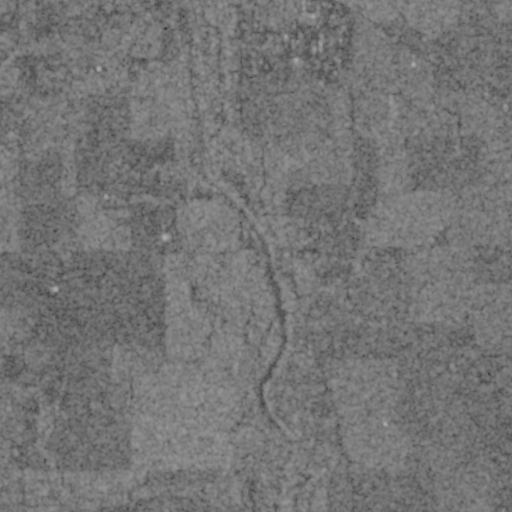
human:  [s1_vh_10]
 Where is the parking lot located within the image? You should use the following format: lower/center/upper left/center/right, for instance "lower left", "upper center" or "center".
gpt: The parking lot is located in the upper left of the image.
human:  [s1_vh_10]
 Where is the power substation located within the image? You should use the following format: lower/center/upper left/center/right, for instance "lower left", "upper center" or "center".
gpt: The power substation is located in the upper left of the image.
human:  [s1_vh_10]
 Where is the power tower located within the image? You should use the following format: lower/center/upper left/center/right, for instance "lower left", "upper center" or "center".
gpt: The power tower is located in the upper right of the image.
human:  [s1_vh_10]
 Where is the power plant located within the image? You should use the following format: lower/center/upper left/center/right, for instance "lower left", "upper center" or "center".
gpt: There is no power plant in the image.

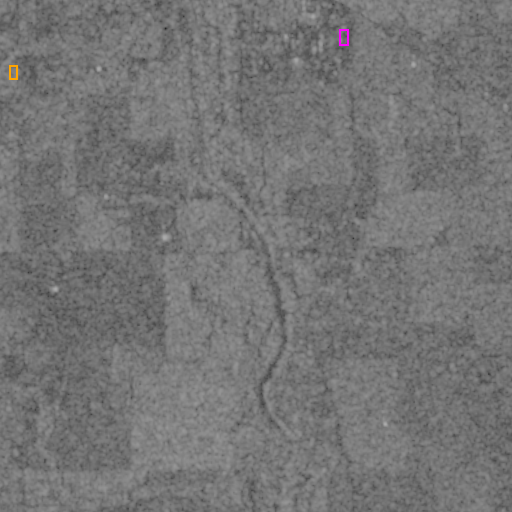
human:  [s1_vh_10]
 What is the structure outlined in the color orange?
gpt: The structure outlined in orange is a power substation.
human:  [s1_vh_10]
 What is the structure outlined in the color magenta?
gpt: The structure outlined in magenta is a building.
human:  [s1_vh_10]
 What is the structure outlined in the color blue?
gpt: There is no blue outline.